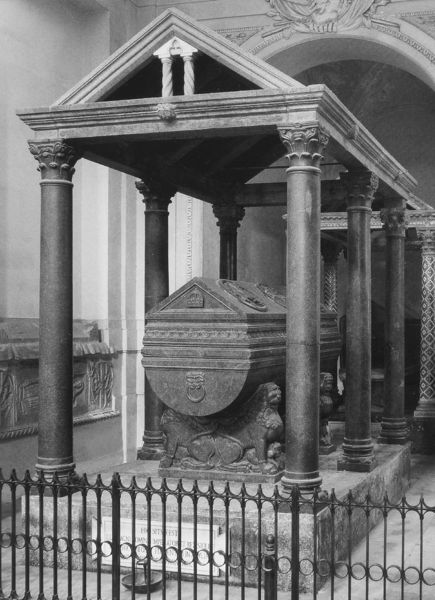
Titel: Grabmal Kaiser Friedrichs II.
Standort: Palermo, Dom S. Maria Assunta (EU - I)
Schlagwörter: grau, stützen, säule, säulen, dach, haus, zaun, leiche, tod, gitter, kirche, statue, schrift, bogen, podest, schild, schwarz weiß, gruft, sarg, grab, baldachin, löwe, korinthisch, absperrung, grabmal, athen, gibel, ruhestätte, iliminat